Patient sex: M
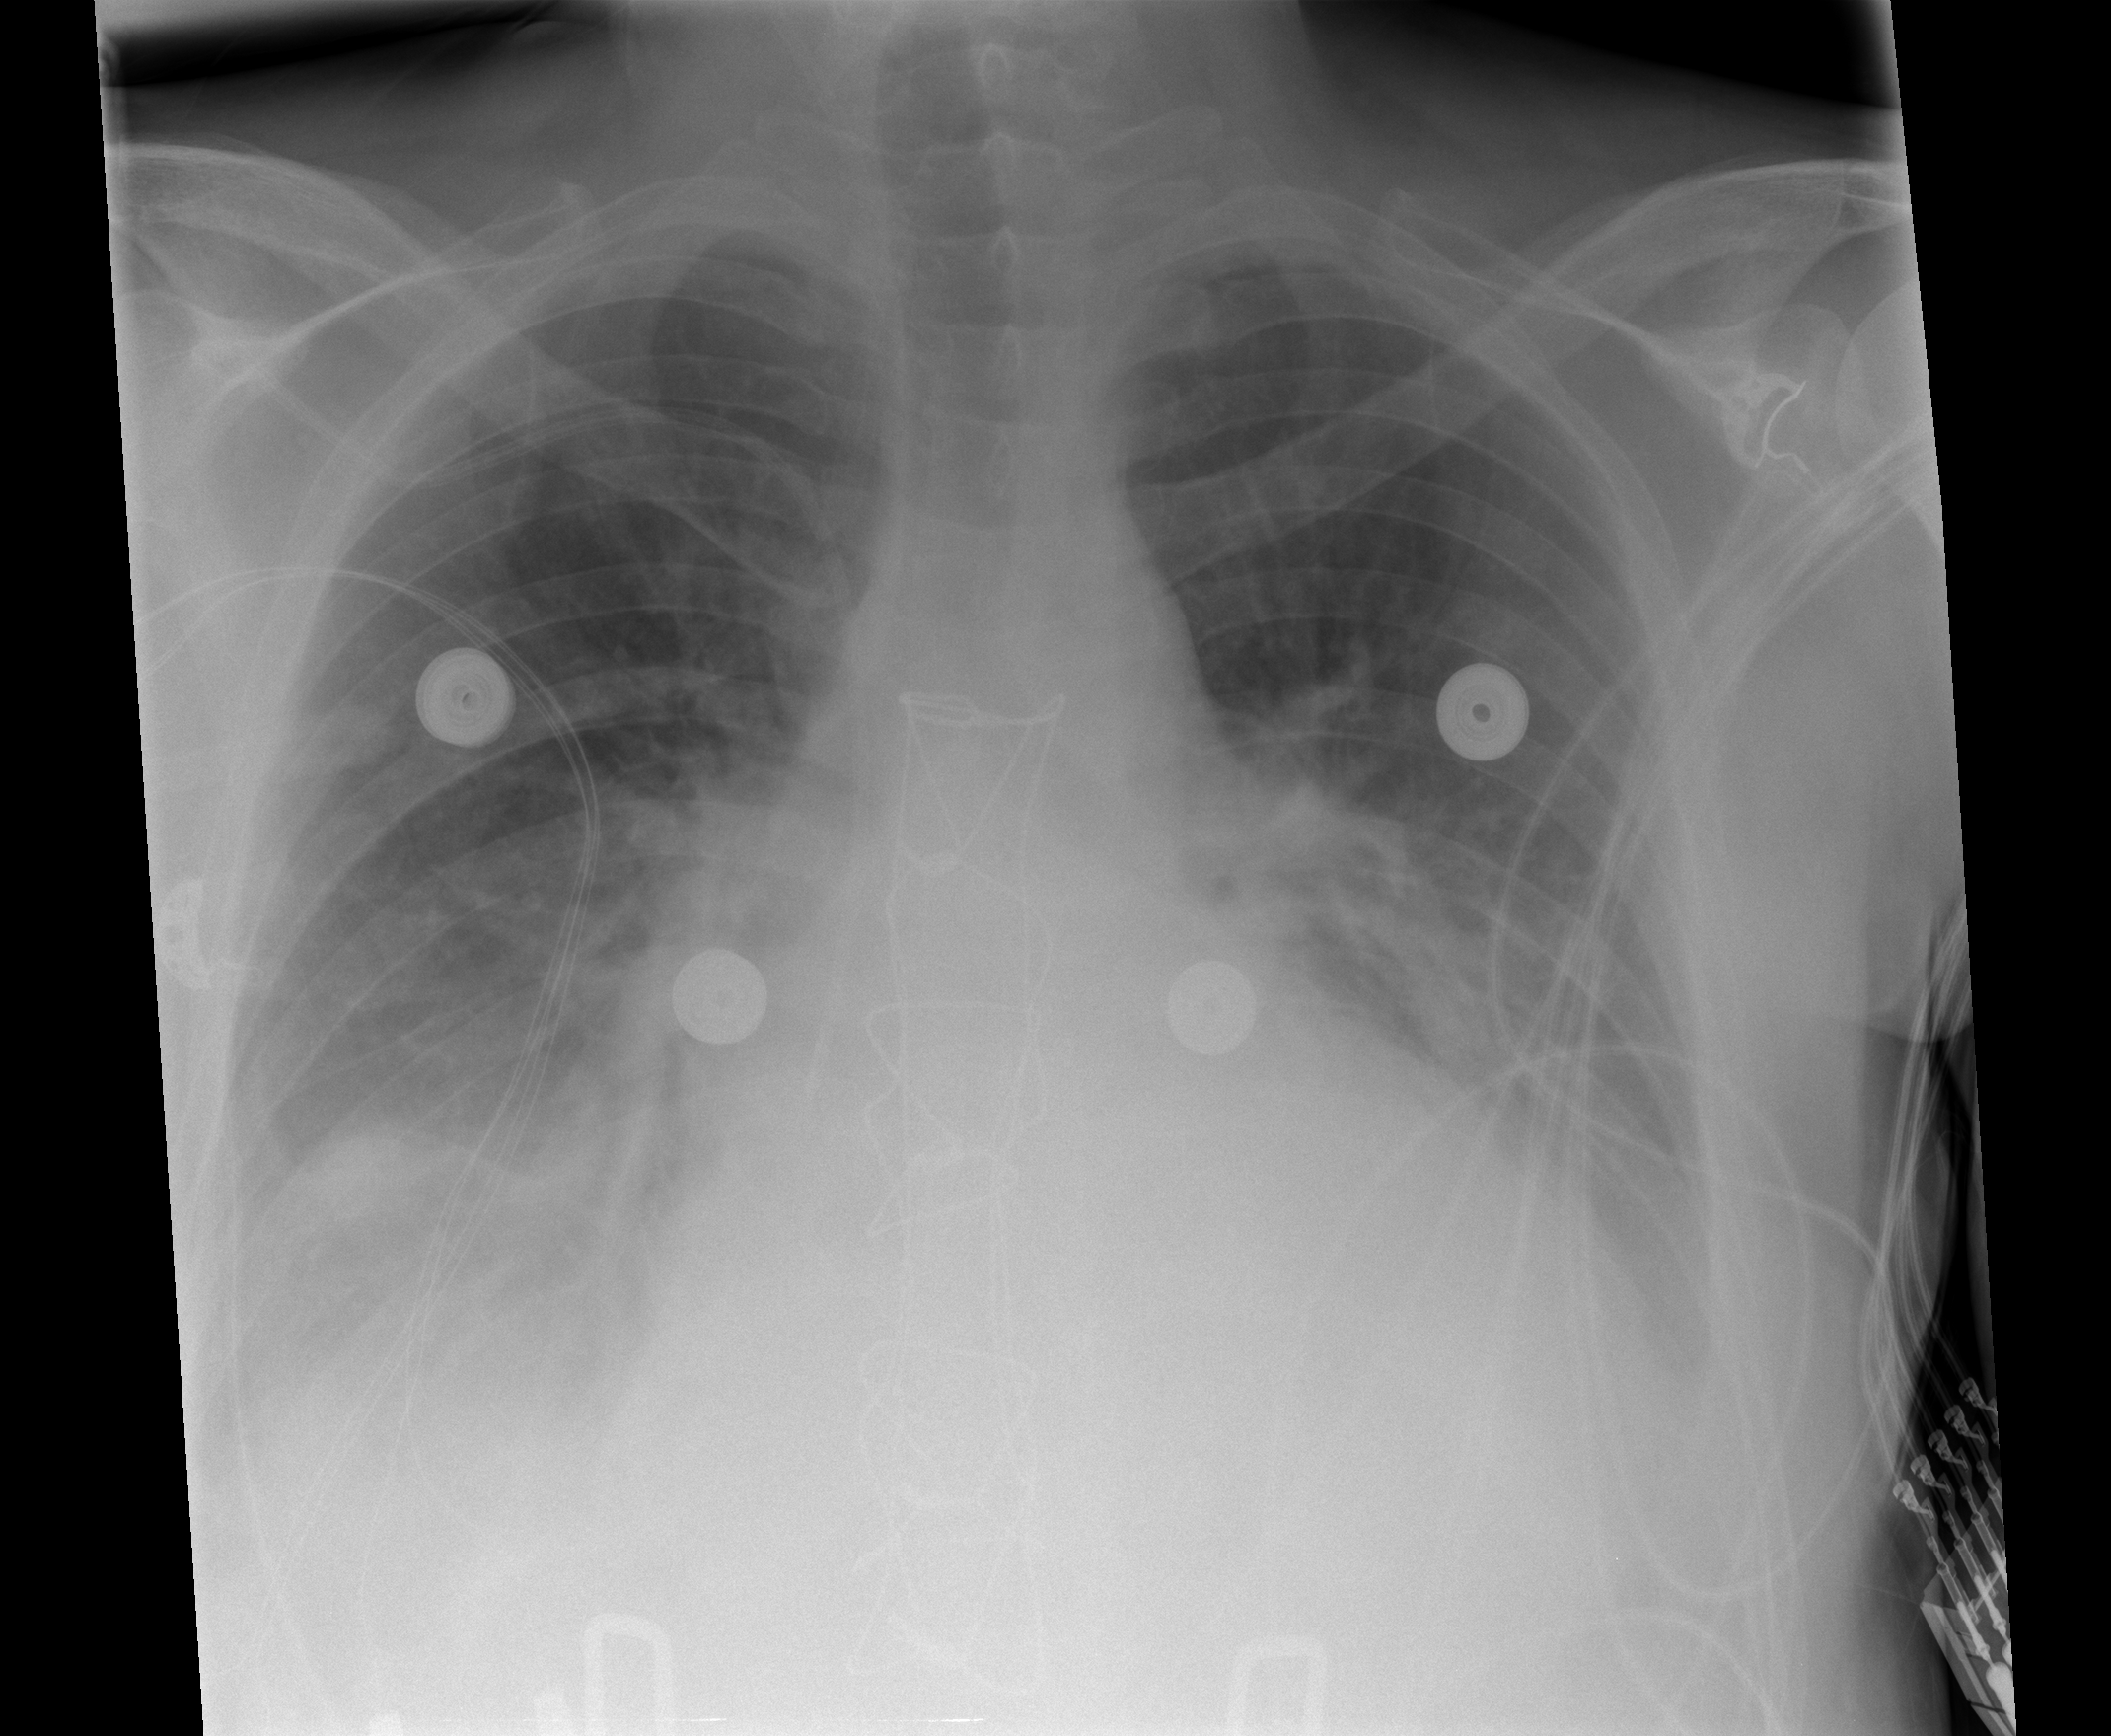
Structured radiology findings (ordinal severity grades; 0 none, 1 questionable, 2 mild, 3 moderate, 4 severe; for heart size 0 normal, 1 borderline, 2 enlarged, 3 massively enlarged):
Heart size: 2
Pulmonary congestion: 1
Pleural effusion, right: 2
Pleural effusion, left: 1
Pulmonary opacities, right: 0
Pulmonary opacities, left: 0
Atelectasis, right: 2
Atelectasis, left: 1